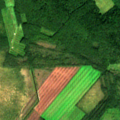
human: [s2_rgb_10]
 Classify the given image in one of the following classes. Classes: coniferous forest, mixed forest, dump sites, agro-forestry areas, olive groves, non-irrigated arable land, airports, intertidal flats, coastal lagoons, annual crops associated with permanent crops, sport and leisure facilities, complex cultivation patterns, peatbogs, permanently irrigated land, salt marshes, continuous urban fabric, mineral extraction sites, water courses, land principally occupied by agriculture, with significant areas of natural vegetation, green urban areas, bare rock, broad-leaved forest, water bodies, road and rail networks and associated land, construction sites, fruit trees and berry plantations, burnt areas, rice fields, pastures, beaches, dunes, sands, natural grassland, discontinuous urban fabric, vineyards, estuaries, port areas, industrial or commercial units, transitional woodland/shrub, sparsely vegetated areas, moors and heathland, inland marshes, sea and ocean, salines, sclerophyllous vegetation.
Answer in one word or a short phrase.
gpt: non-irrigated arable land, broad-leaved forest, coniferous forest, mixed forest, peatbogs